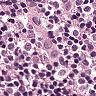
Metastatic tissue present: no